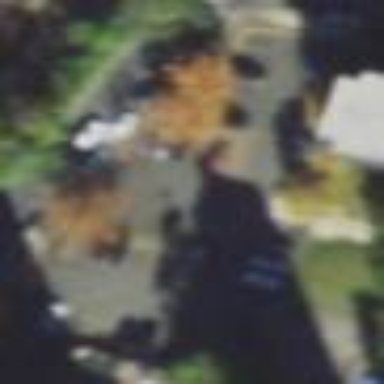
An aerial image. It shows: Parking area.